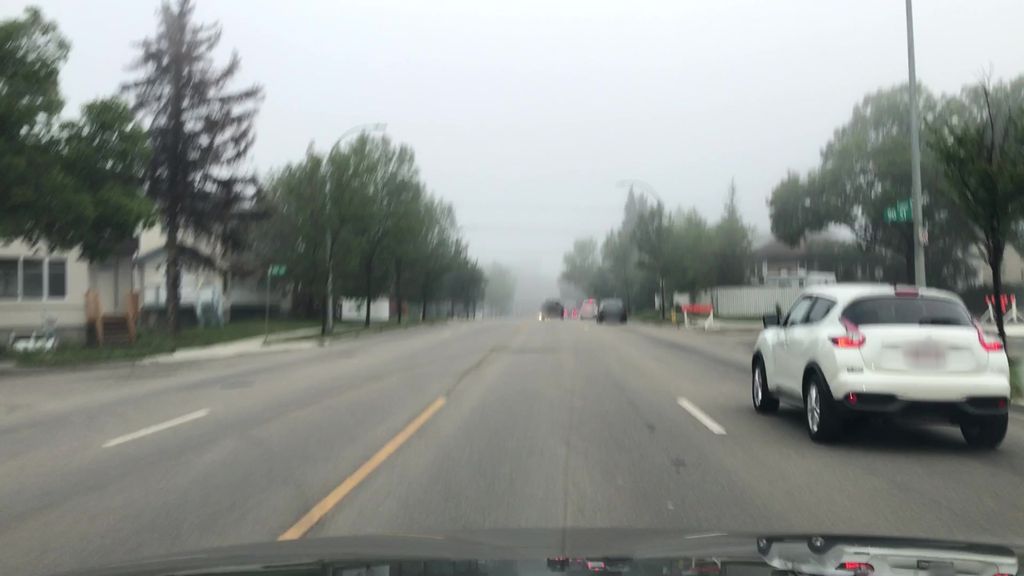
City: edmonton